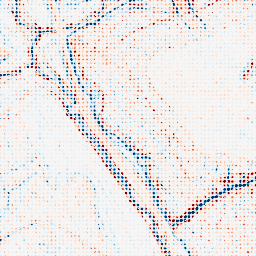
Category: edge_preserving
Decomposition family: bilateral
Decomposition parameters: d: 9
sigma_color: 75
sigma_space: 100
Upsampling method: sinc_hamming
Upsampling parameters: scale: 8
kernel_size: 4
Upsampling scale: 8